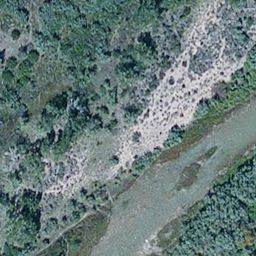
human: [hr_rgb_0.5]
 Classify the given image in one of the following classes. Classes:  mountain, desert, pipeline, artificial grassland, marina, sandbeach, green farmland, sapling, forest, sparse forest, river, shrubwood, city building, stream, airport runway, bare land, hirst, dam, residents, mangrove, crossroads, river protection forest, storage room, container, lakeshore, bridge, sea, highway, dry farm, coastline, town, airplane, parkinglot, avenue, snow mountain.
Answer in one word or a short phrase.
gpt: river